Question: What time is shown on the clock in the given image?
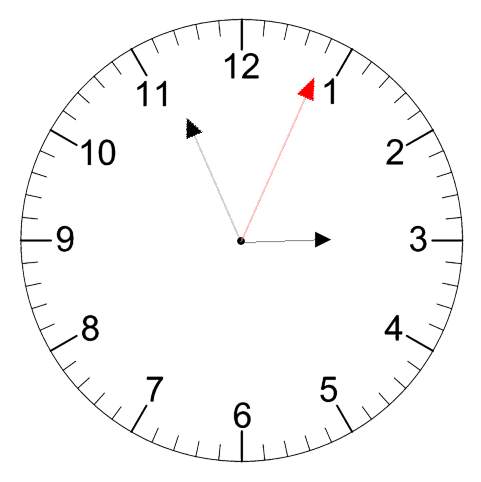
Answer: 02:56:04